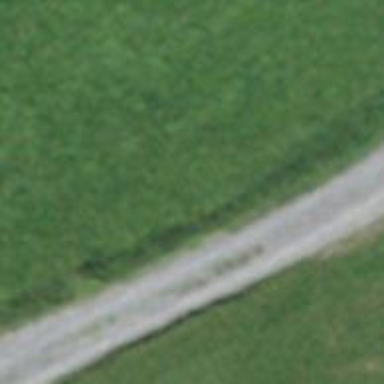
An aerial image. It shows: Service road with unpaved surface.